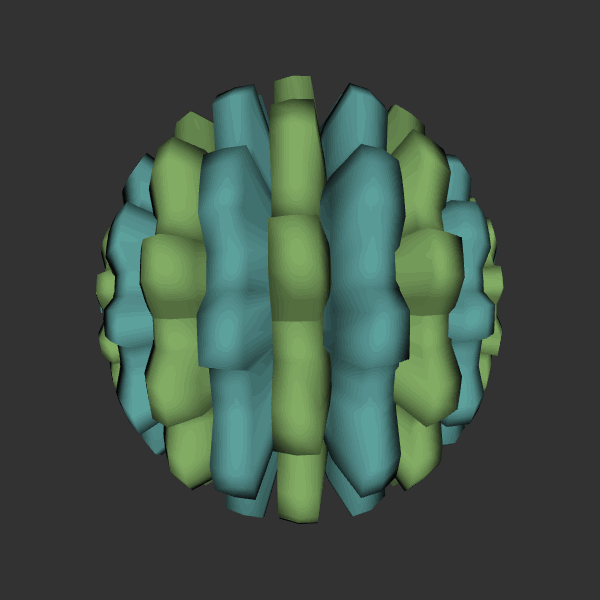
Background: dark